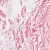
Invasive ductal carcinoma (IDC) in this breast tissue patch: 0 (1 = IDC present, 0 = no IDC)